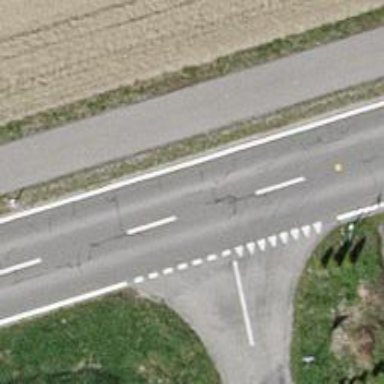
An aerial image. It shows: Asphalt track with grade1 tracktype.